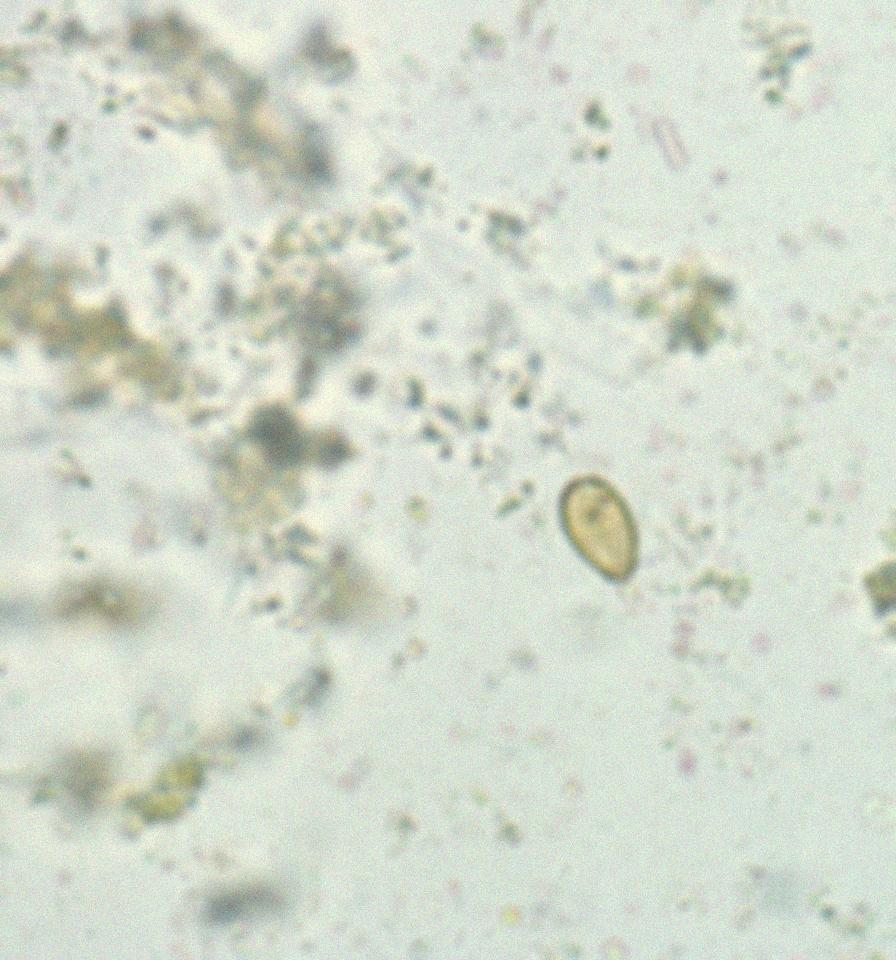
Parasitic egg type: Opisthorchis viverrine